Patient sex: F
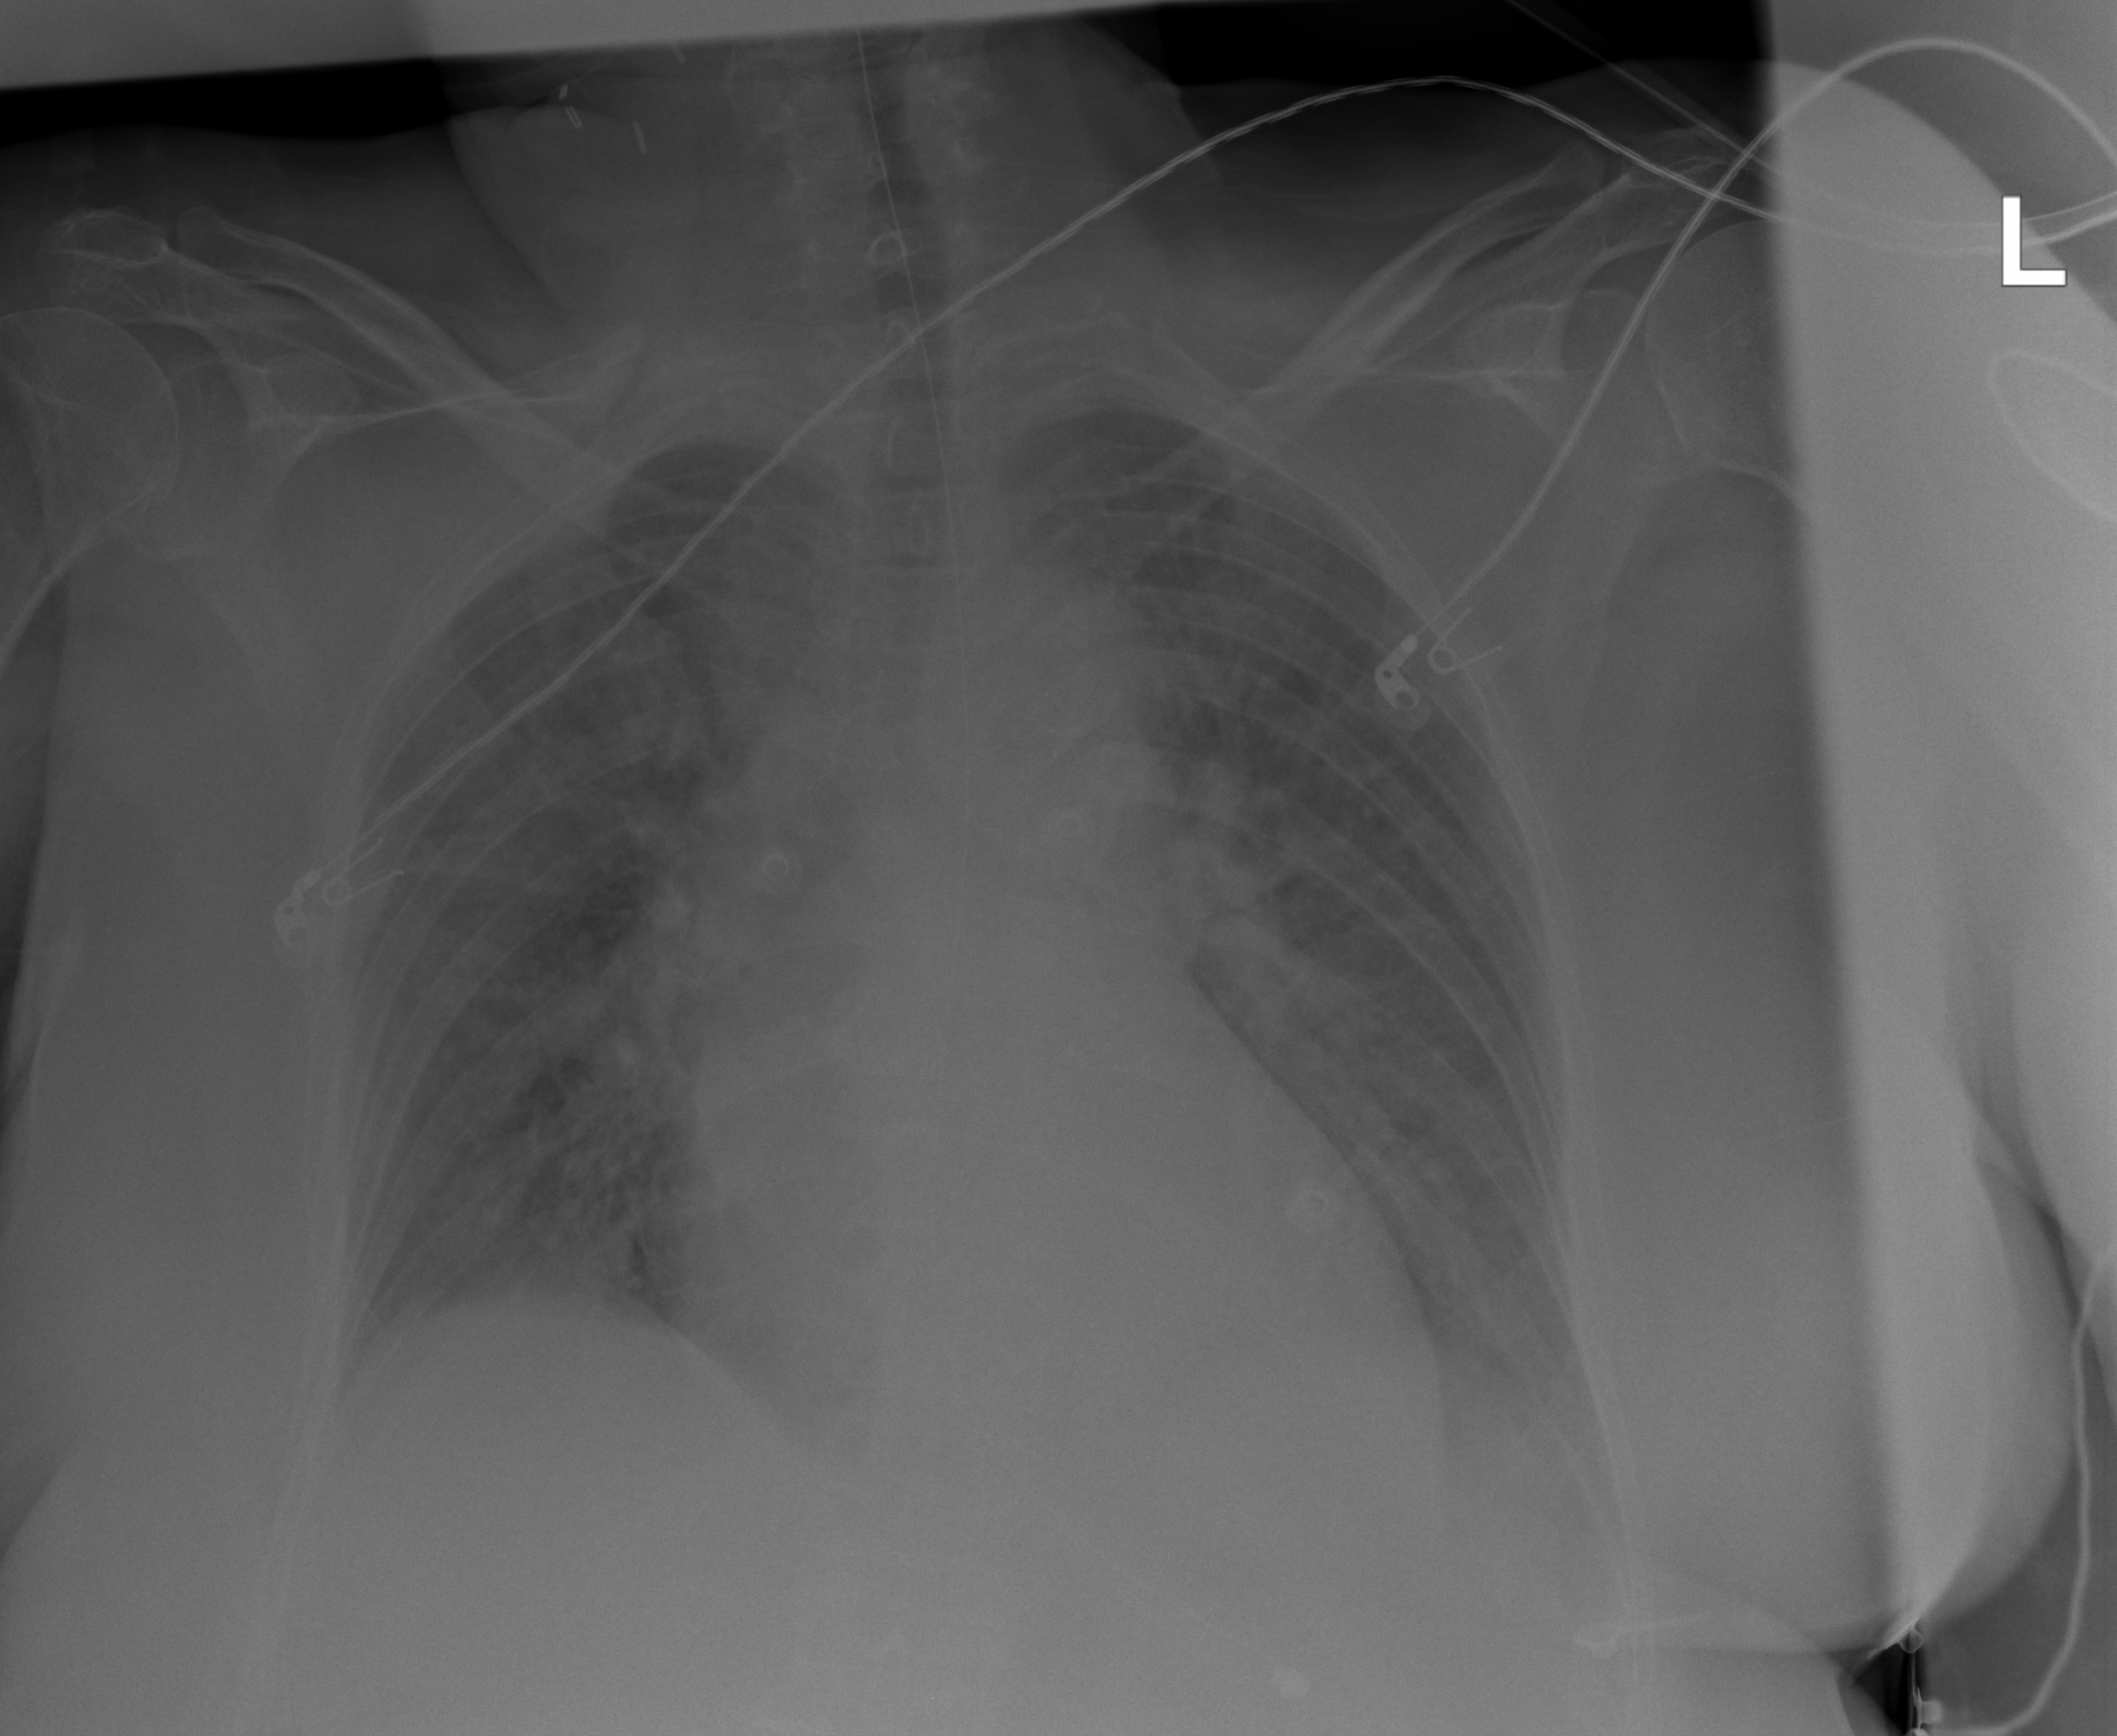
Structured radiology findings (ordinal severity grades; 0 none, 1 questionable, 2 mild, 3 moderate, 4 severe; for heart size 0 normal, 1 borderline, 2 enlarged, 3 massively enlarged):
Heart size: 1
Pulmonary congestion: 3
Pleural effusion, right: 0
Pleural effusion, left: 2
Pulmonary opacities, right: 0
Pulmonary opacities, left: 0
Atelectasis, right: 0
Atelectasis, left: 0